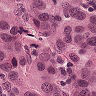
Metastatic tissue present: yes